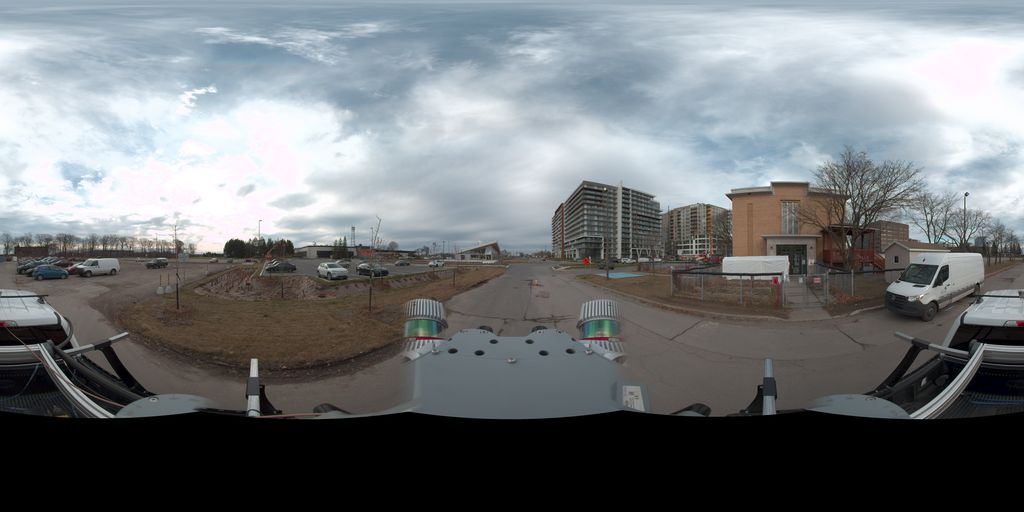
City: quebec_city